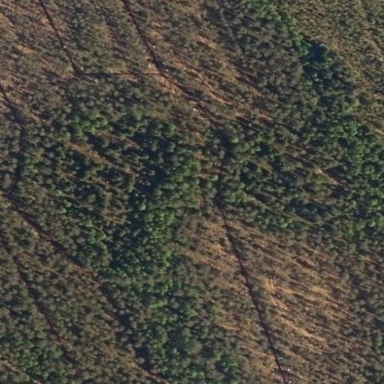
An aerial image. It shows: Needle-leaved woodland.